Question: I'm trying to split a div container to two vertical parts '60%', '40%'.
my top div (which is '60%') should always be visible. And my bottom div ('40%') should be scrollable if items exceeds its limit.
The best I could get is based on this: algorithm's JSFiddle taken from <URL>. But after wasting a lot of time im unable to achieve my goal.
I'll attach an image for illustration:

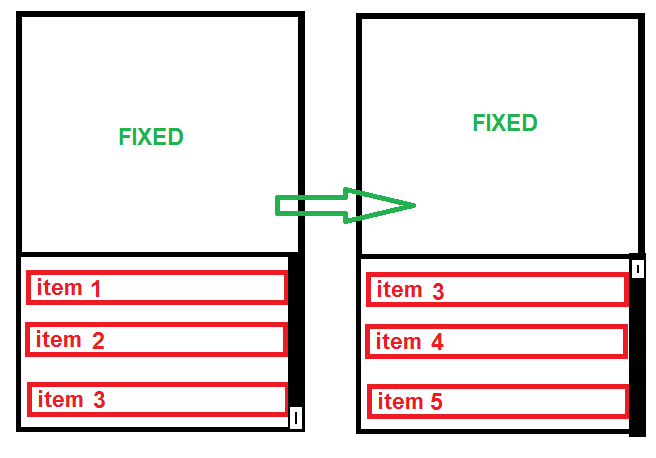
Answer: You could use 'absolute' positioning for each section and use 'top'/'bottom' properties to position the absolutely positioned sections properly.
In this case, the top section sticks at the top of the page by 'top: 0;' and the value of 'top' property of the '#bottom' element is set to '60%' where the '60%' is the height of the '#top' element. 'top: 60%;' declaration forces the '#bottom' to be positioned below the '#top'.
Also in order for '#bottom' to be scrollable, you could use <URL> property with value of 'auto' for that element.
> <URL>These properties specify whether content is clipped when it overflows
the element's content area. 'overflow-x' determines clipping at
the left and right edges, 'overflow-y' at the top and bottom edges. 'overflow' is a shorthand. If it has one keyword, it sets both 'overflow-x' and 'overflow-y' to that keyword.'auto' The behavior of the 'auto' value is UA-dependent, but should cause a scrolling mechanism to be provided for overflowing
boxes.
<URL>
'''
#top {
position: absolute;
top: 0;
height: 60%;
width: 100%;
}
#bottom {
position: absolute;
top: 60%;
bottom: 0;
width: 100%;
overflow-y: auto;
}
'''